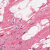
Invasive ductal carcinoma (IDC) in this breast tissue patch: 0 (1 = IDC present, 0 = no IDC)